Question: <URL>
I'm using docker native, version 1.12.1-stable (build: 7135) on Windows 10 Pro with Hyper-V enabled.
So docker is running with VirtualBox nor do I have the folder
I'd like to move docker's images, caches, ... to my secondary drive
I guess I should edit the Docker Daemon configuration.

I tried to add '"graph": "/D/docker"'. Docker started correctly but I couldn't pull any image because of an error
> open /D/docker/tmp/GetImageBlob135686954: no such file or directory
How to tell docker to use another path to store its images, etc ?
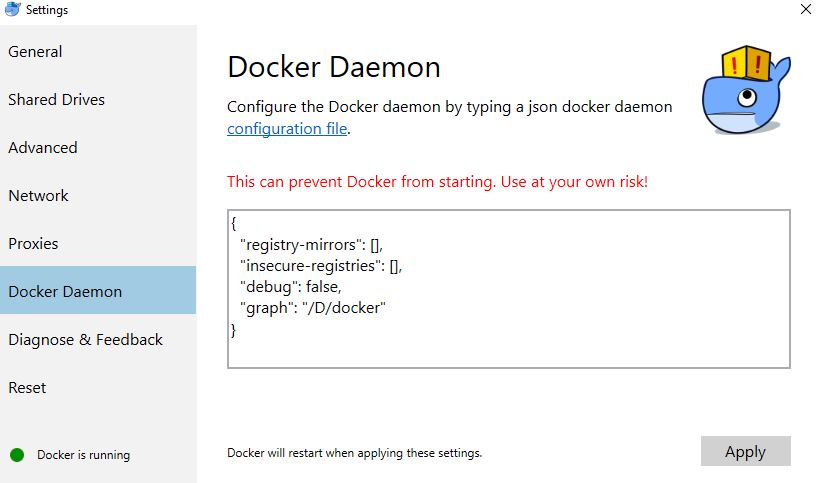
Answer: I found a solution <URL>
Docker native, on Windows, runs in a Hyper-V virtual machine.
## Move existing docker VM
I have to move the VM used by docker to the desired location.
I did this using the GUI of .
The VM for docker is called .
- - -
## Set location of futures Hyper-V VMs
And to be sure futures VMs of Hyper-V will be stored on my secondary drive,
I followed <URL>
In a powershell terminal ()
'SET-VMHOST -computername <computer> -virtualharddiskpath 'D:\Hyper-V_Virtual-Hard_Disks''
'SET-VMHOST -computername <computer> -virtualmachinepath 'D:\Hyper-V_VMs''